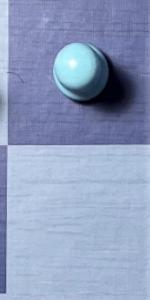
Label: Empty